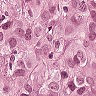
Metastatic tissue present: yes